Field crop: maize
Growth stage: 2
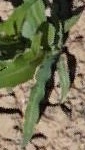
Species: maize